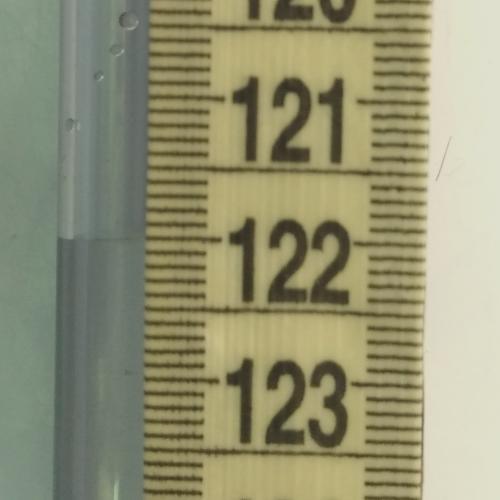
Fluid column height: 122.0 cm